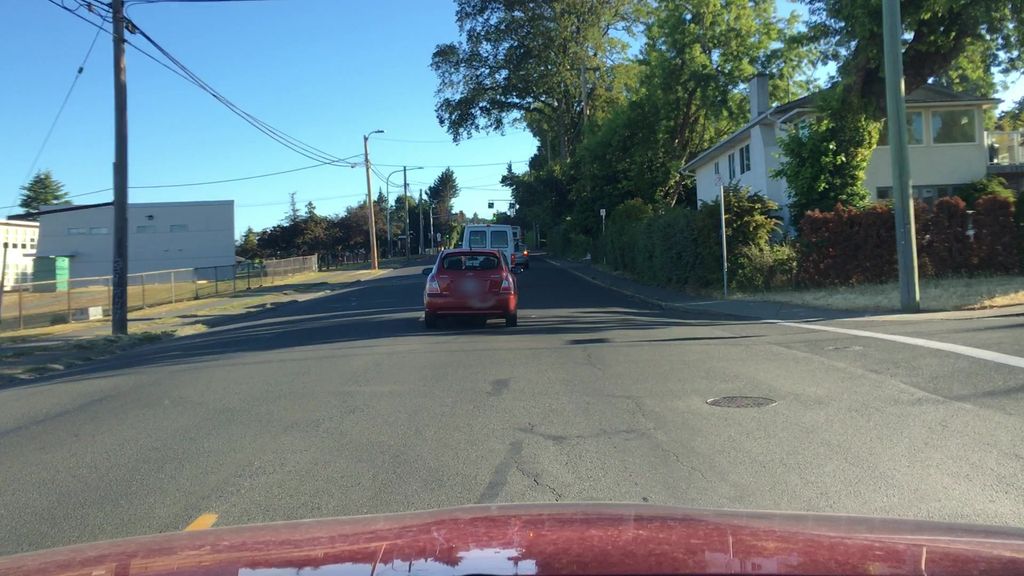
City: victoria